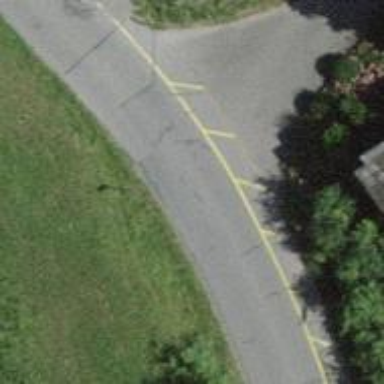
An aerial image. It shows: Residential road with asphalt surface and no sidewalks.